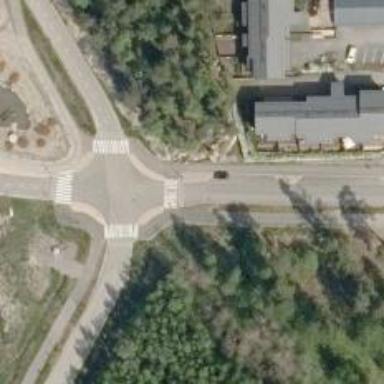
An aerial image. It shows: Asphalt cycleway with crossing.